RGB frame:
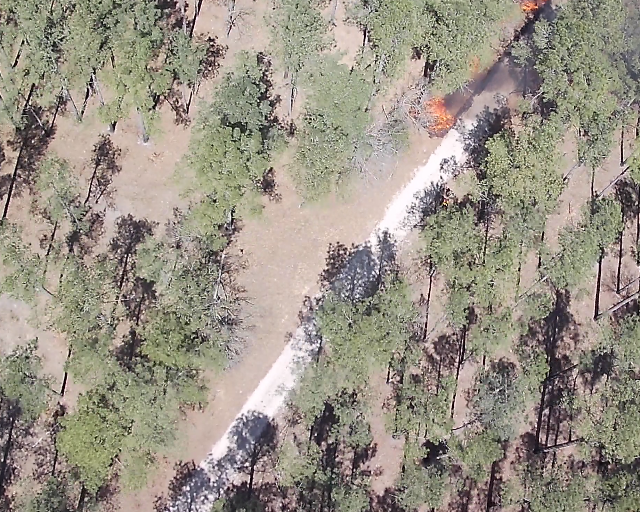
Thermal frame:
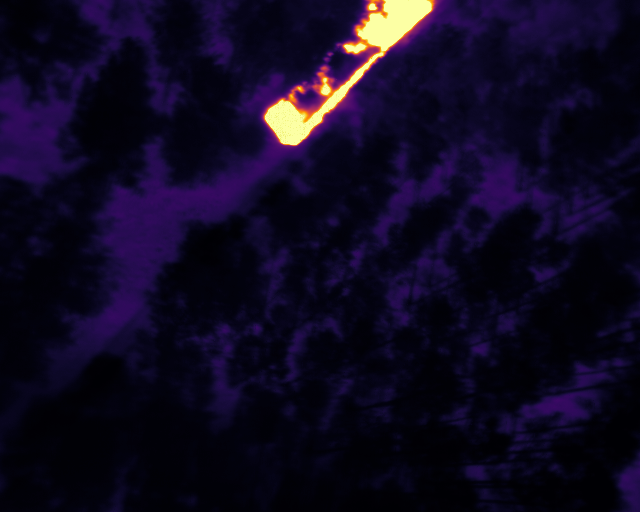
Captured: 2026-02-27 02:42:34
Pixels at or above 80 °C: 7007 (fraction of frame: 0.02138)